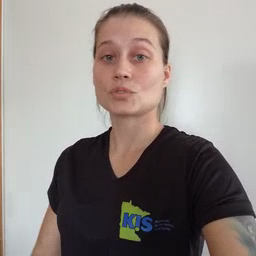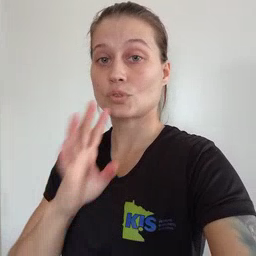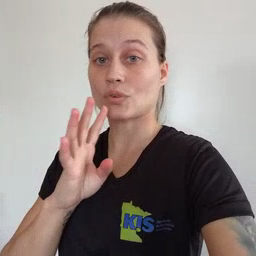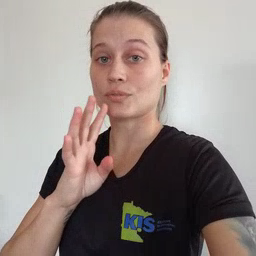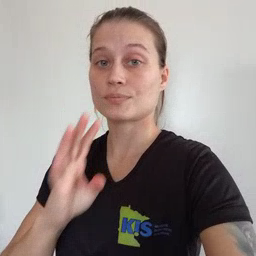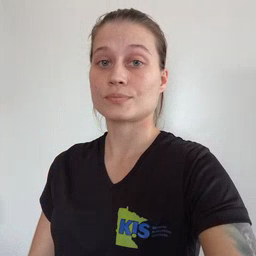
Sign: talk